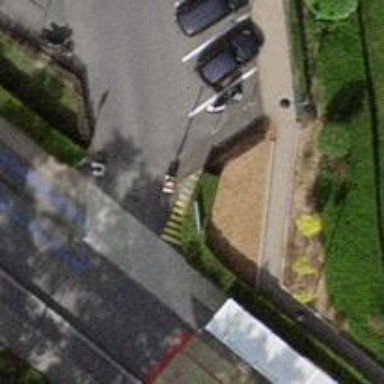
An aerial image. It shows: Lift gate barrier.